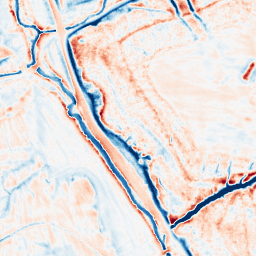
Category: edge_preserving
Decomposition family: anisotropic_diffusion
Decomposition parameters: iterations: 50
kappa: 30
gamma: 0.15
Upsampling method: linear_exact
Upsampling parameters: scale: 8
Upsampling scale: 8